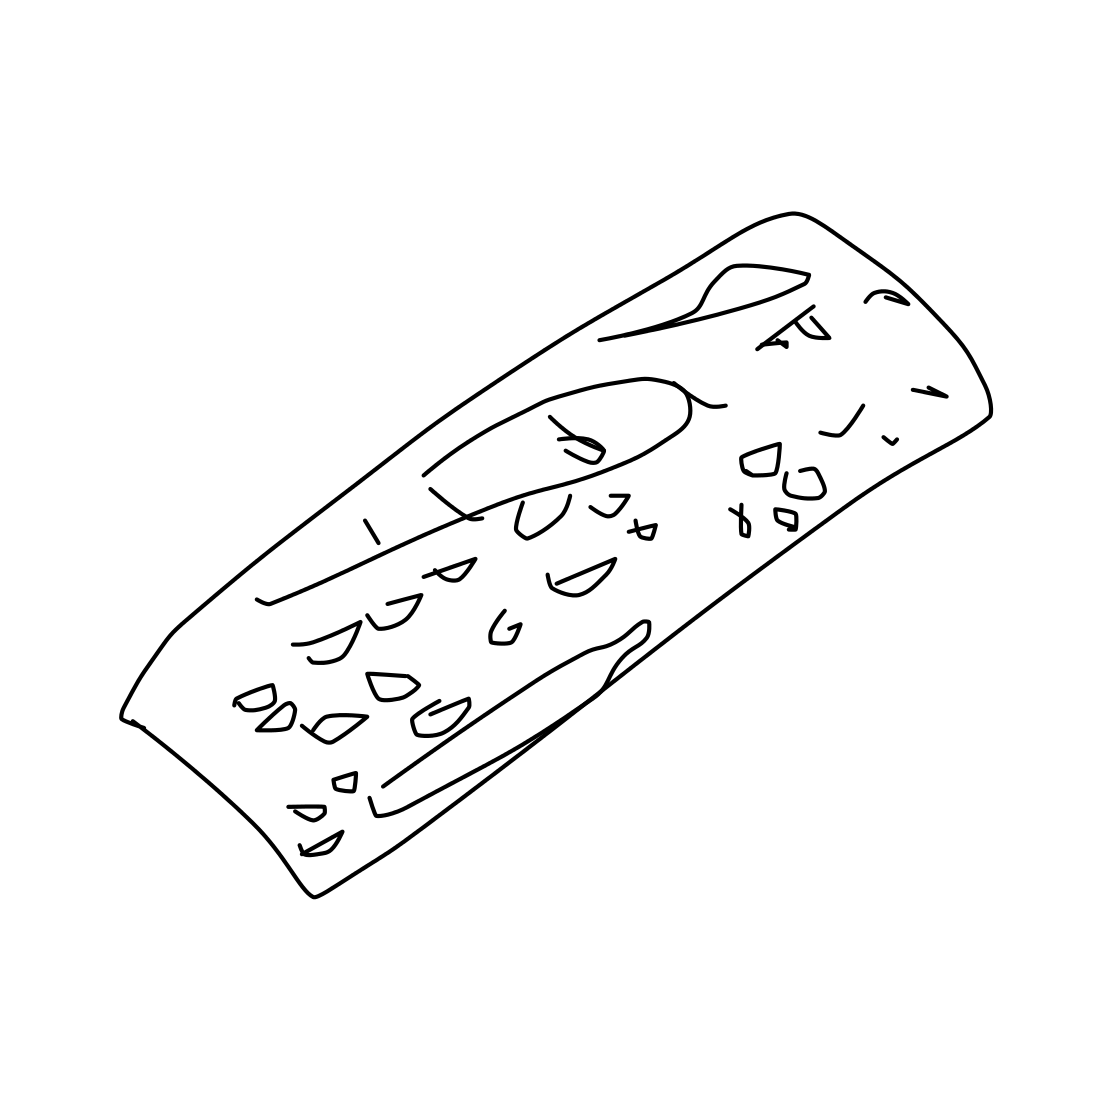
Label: keyboard